Field crop: maize
Growth stage: 2
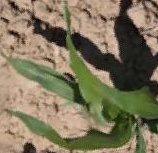
Species: maize